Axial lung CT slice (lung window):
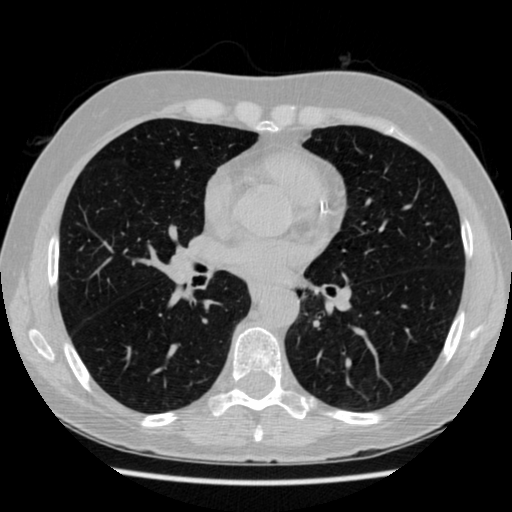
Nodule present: no